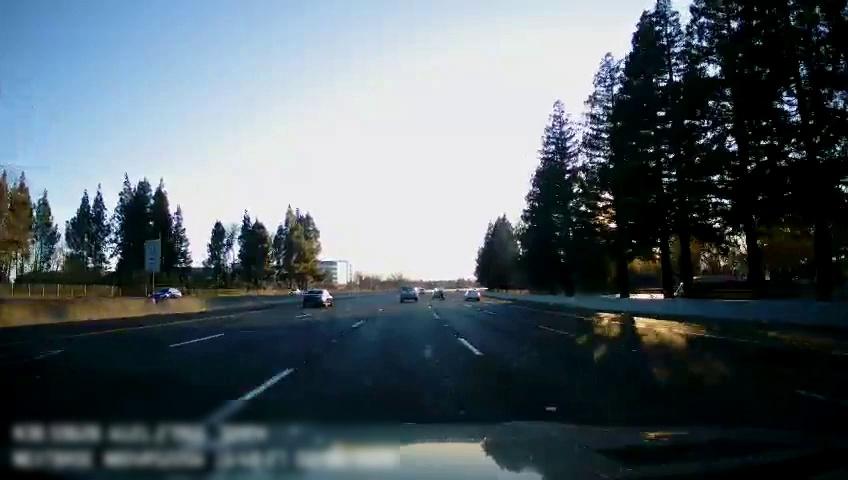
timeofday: Day
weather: Sunny
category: Drivable Space
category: Vehicles | Car
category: Vehicles | Truck
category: Vehicles | Car
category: Vehicles | Car
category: Vehicles | SUV
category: Vehicles | SUV
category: Vehicles | SUV
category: Lanes | Alternate Lane
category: Lanes | Alternate Lane
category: Lanes | Current Lane
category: Lanes | Current Lane
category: Lanes | Alternate Lane
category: Lanes | Alternate Lane
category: Traffic | Signs